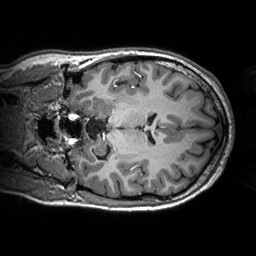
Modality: T1w
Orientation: coronal
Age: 23
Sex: female
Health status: healthy
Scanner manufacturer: siemens
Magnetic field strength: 3 T
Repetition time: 2.53 s
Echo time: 0.00288 s